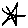
Label: star